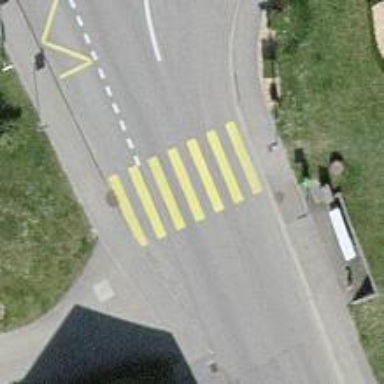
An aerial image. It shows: Zebra crossing on the road.